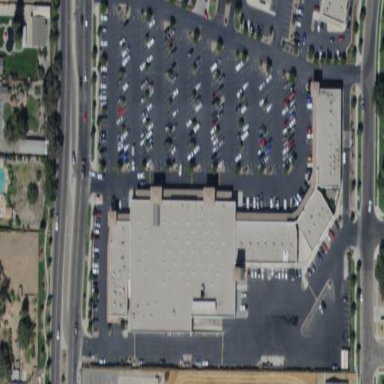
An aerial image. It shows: Supermarket located in retail building.